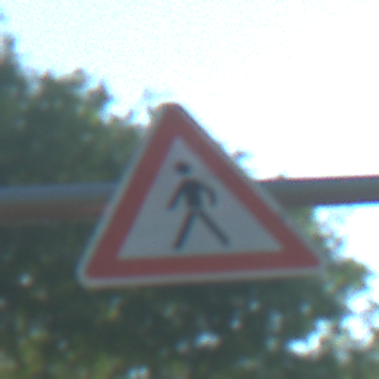
Verkehrszeichen: FussgaengerRechts
Umgebung: Outdoor, RoadRail
Tageszeit: MorningAfternoon
Wetter: Clear
Licht: Natural
Jahreszeit: NotSpecified
Kontrast: HighContrast